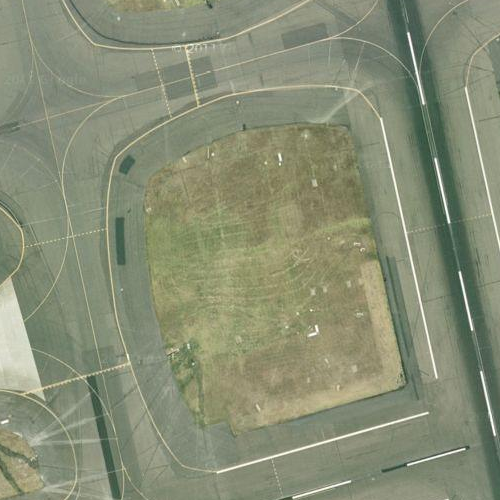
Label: sydney